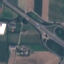
Land use / land cover class: Highway